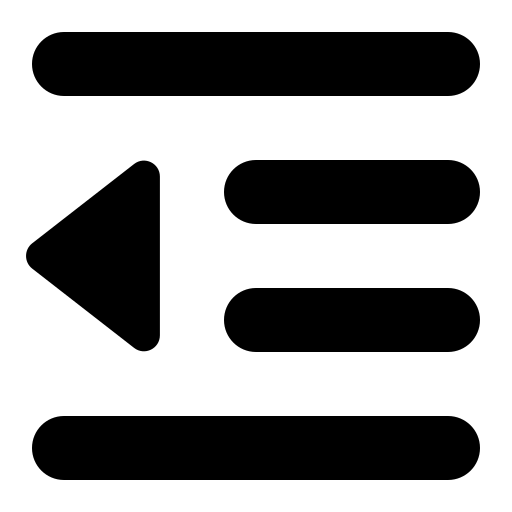
Tags: icon, FontAwesome, fa-icon, solid, outdent